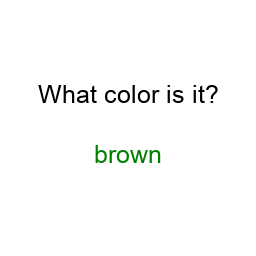
Color: green
Color name shown: brown
Background color: white
Question text color: black